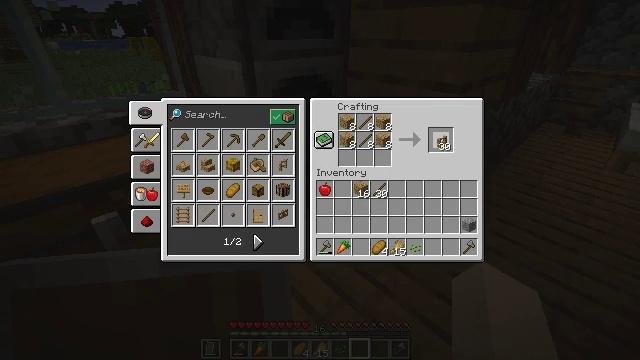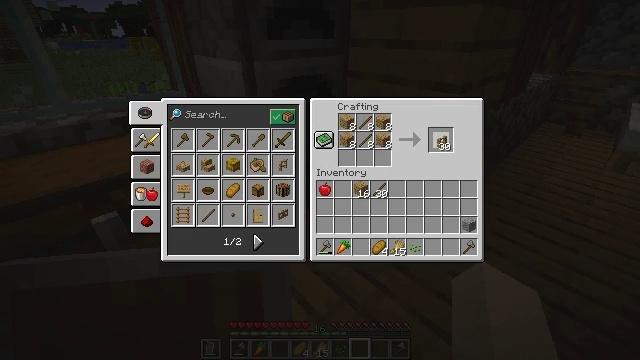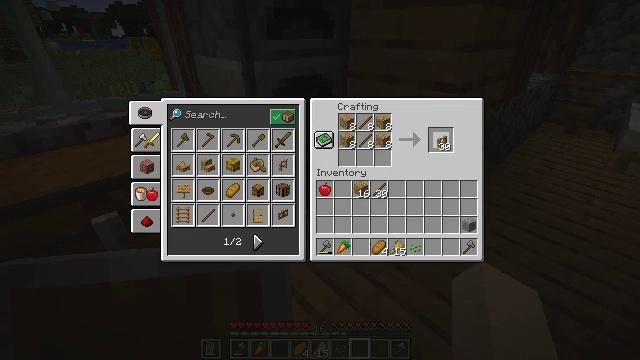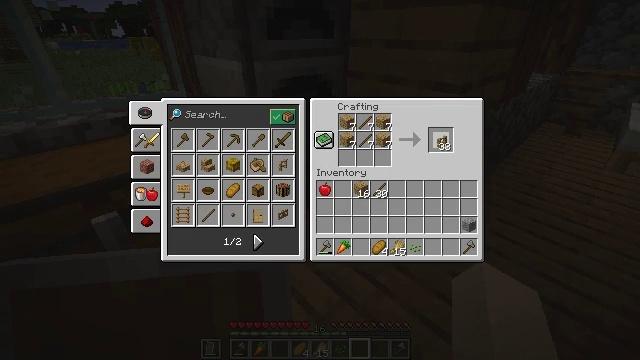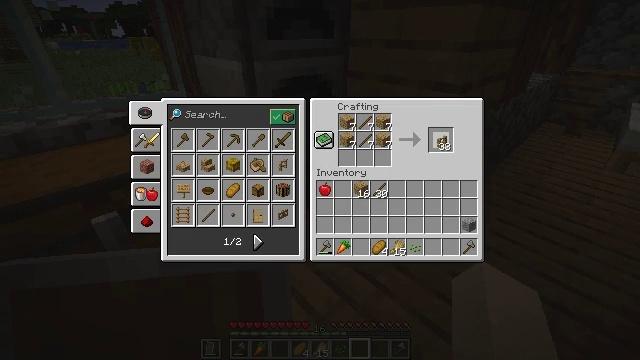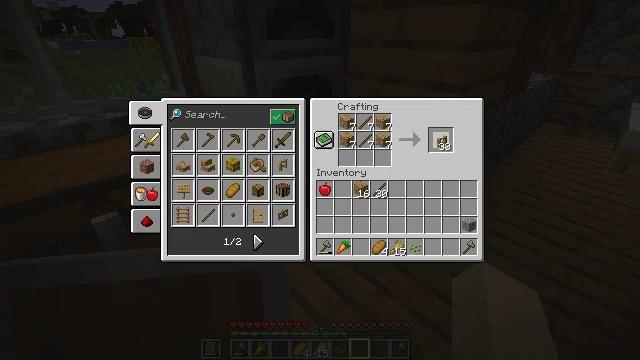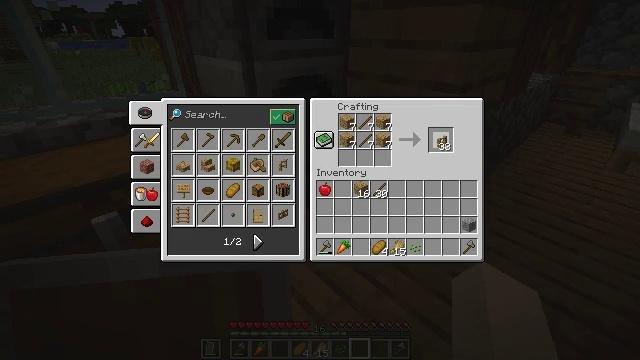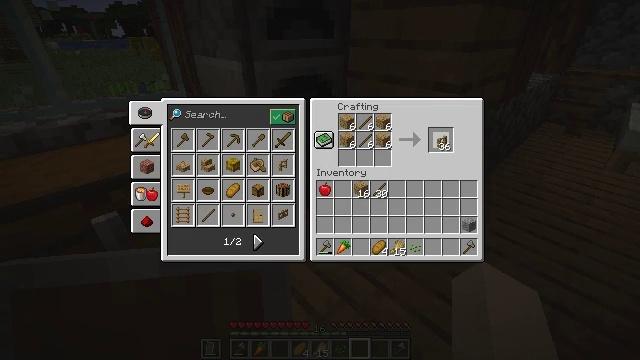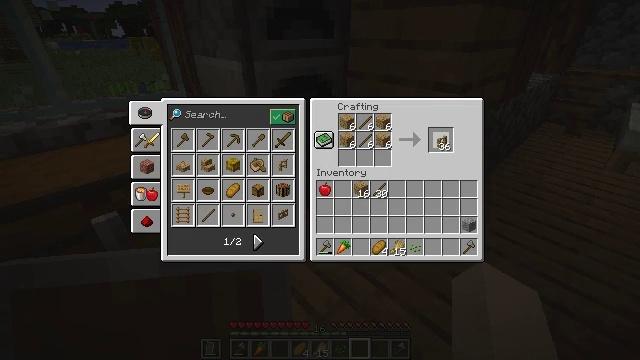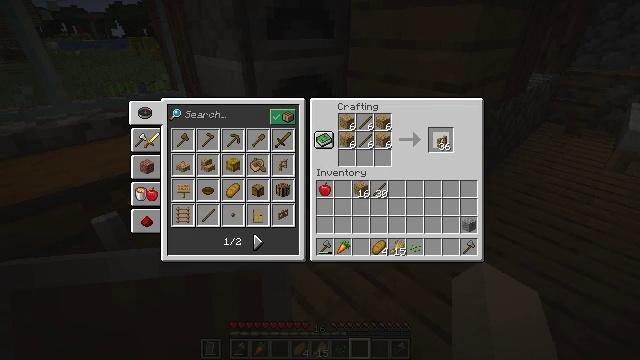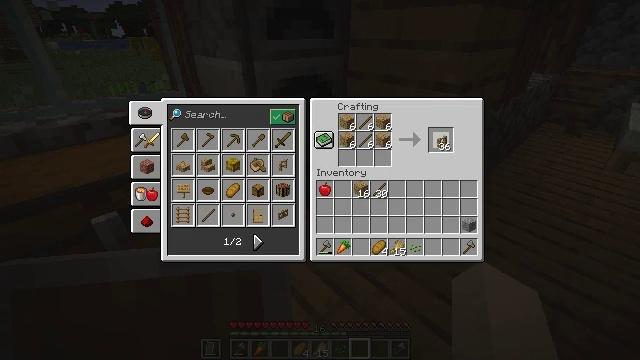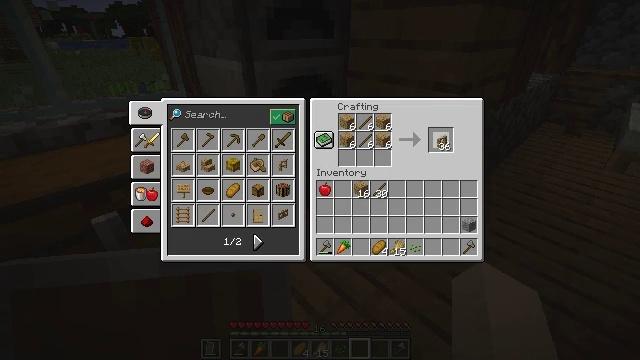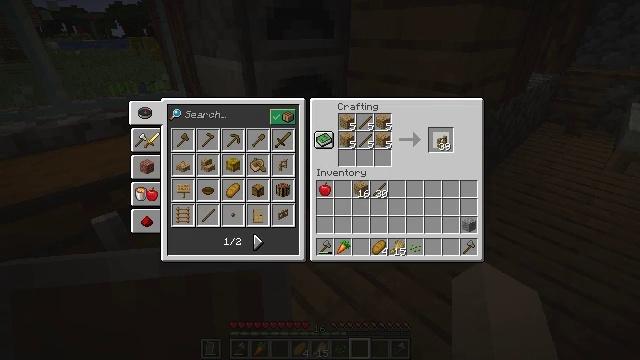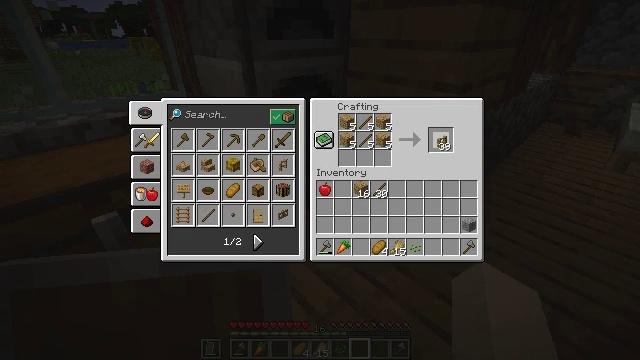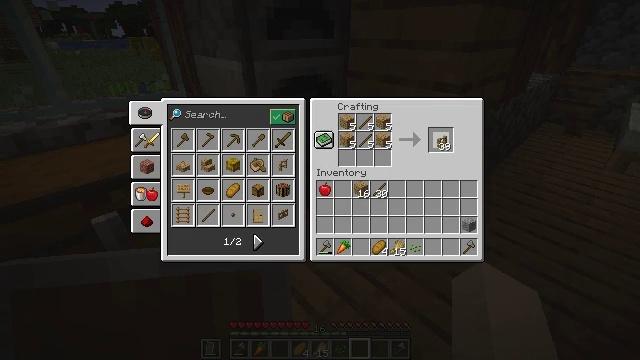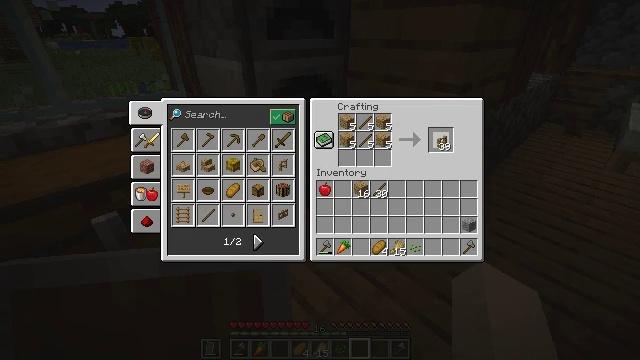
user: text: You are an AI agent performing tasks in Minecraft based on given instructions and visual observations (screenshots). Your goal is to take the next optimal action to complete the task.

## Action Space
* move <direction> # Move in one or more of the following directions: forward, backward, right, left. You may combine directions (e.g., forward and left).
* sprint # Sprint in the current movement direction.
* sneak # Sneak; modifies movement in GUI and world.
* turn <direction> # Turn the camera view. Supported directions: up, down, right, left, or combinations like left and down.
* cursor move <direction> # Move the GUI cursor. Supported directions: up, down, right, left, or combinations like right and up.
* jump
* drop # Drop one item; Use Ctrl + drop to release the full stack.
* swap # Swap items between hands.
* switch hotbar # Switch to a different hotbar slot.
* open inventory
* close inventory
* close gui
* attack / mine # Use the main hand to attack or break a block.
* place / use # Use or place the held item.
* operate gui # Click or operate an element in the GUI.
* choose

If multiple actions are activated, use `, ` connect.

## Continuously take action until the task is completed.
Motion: motion action
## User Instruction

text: Use the crafting table to make an oak fence.
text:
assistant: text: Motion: operate gui
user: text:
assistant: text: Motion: operate gui
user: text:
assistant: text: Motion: no_op
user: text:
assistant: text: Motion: no_op
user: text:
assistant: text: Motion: operate gui
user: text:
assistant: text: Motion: operate gui
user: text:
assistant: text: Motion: no_op
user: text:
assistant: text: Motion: no_op
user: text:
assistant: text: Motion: operate gui
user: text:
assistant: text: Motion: operate gui
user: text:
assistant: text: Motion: operate gui
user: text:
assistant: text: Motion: no_op
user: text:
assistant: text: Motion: operate gui
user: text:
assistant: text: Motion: operate gui
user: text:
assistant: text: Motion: operate gui
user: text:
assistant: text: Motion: no_op
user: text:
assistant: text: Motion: operate gui
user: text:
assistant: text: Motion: operate gui
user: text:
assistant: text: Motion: operate gui
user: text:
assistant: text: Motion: no_op
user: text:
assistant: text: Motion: operate gui
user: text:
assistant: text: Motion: operate gui
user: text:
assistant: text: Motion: operate gui
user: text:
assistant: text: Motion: no_op
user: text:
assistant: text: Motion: operate gui
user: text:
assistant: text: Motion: operate gui
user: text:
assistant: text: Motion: operate gui
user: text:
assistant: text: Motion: no_op
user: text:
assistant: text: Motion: operate gui
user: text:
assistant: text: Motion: operate gui